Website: macys
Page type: delivery-shipping
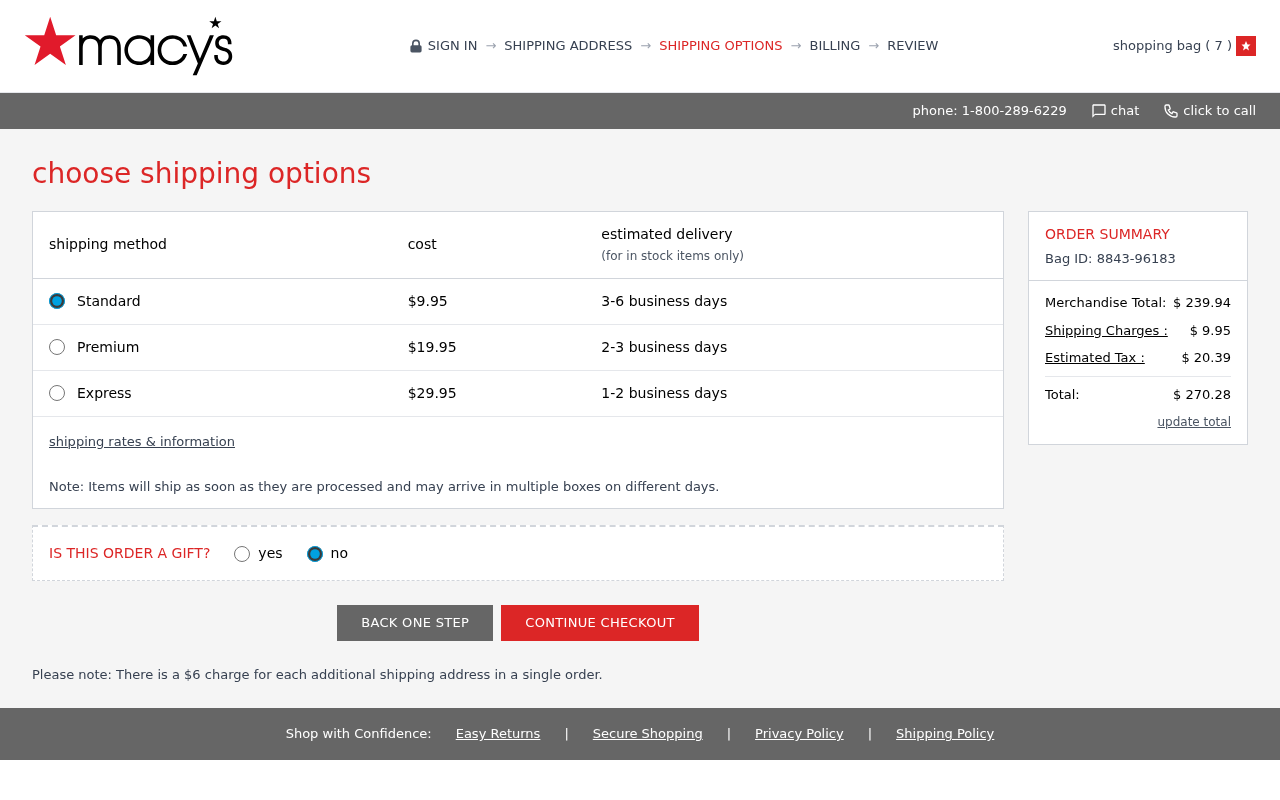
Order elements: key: ORDER_NUM_ITEMS
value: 7
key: ORDER_SHIPPING_COST
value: $ 9.95
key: ORDER_SHIPPING_COST
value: $9.95
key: ORDER_ID
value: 8843-96183
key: ORDER_SUBTOTAL
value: $ 239.94
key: ORDER_TAX
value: $ 20.39
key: ORDER_TOTAL
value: $ 270.28